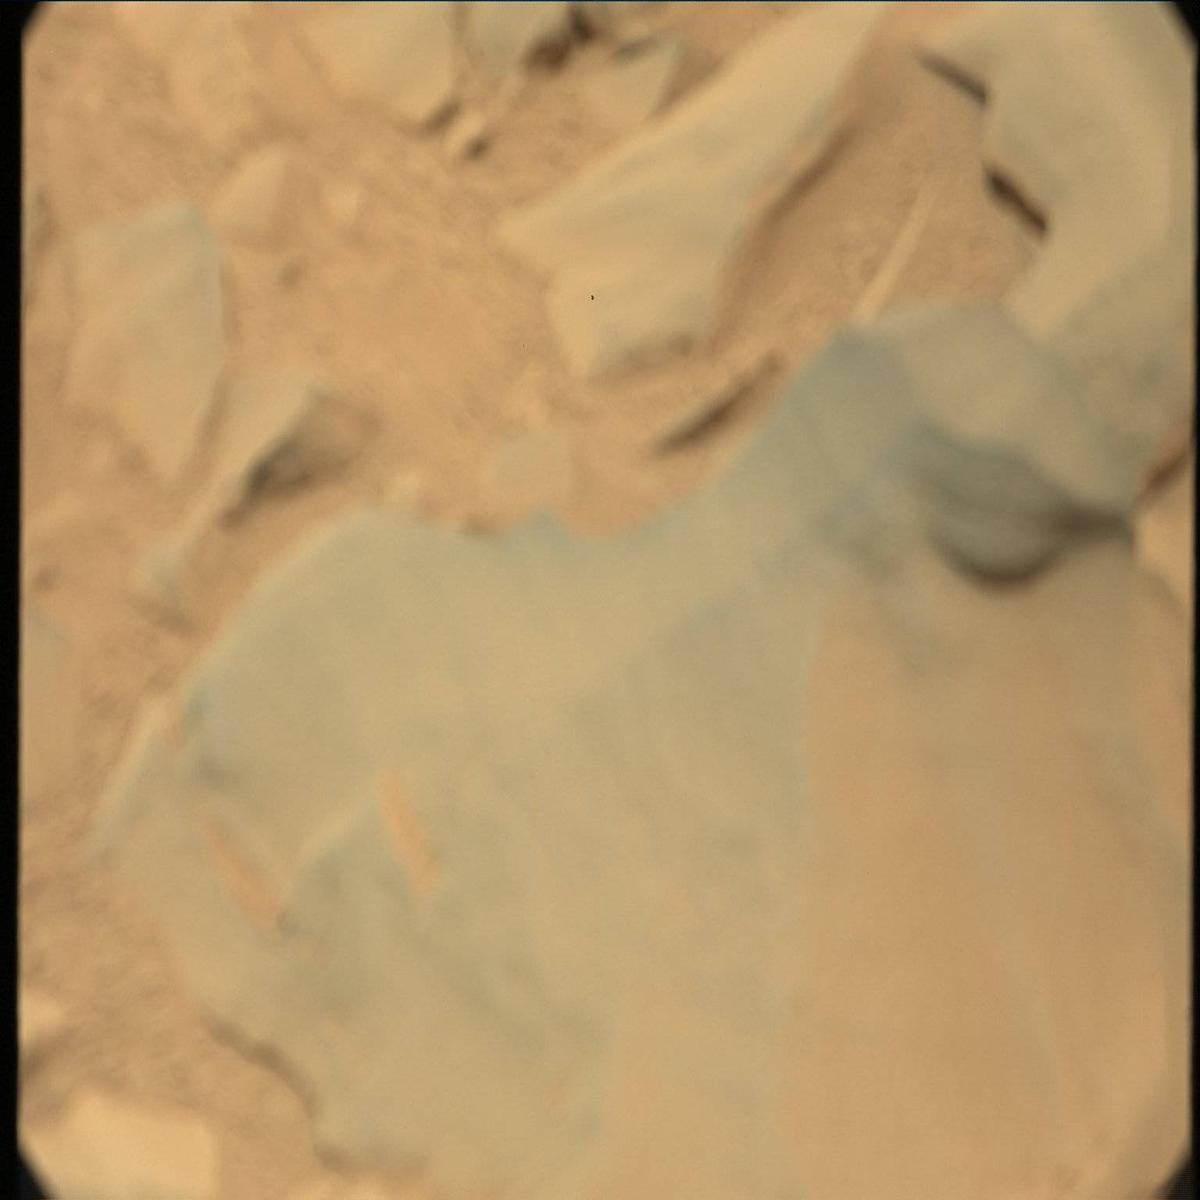
Terrain classes present: Bedrock, Sand / Soil